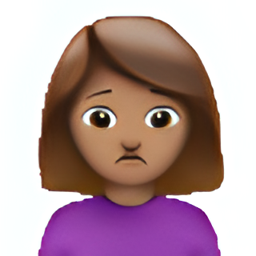
Name: woman frowning type 4
Emoji: 🙍🏽‍♀️
Group: People & Body
Sub-group: person-gesture